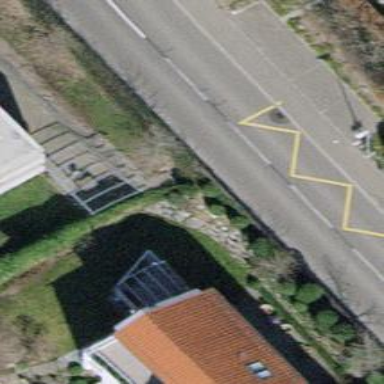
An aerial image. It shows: Public transport stop position.